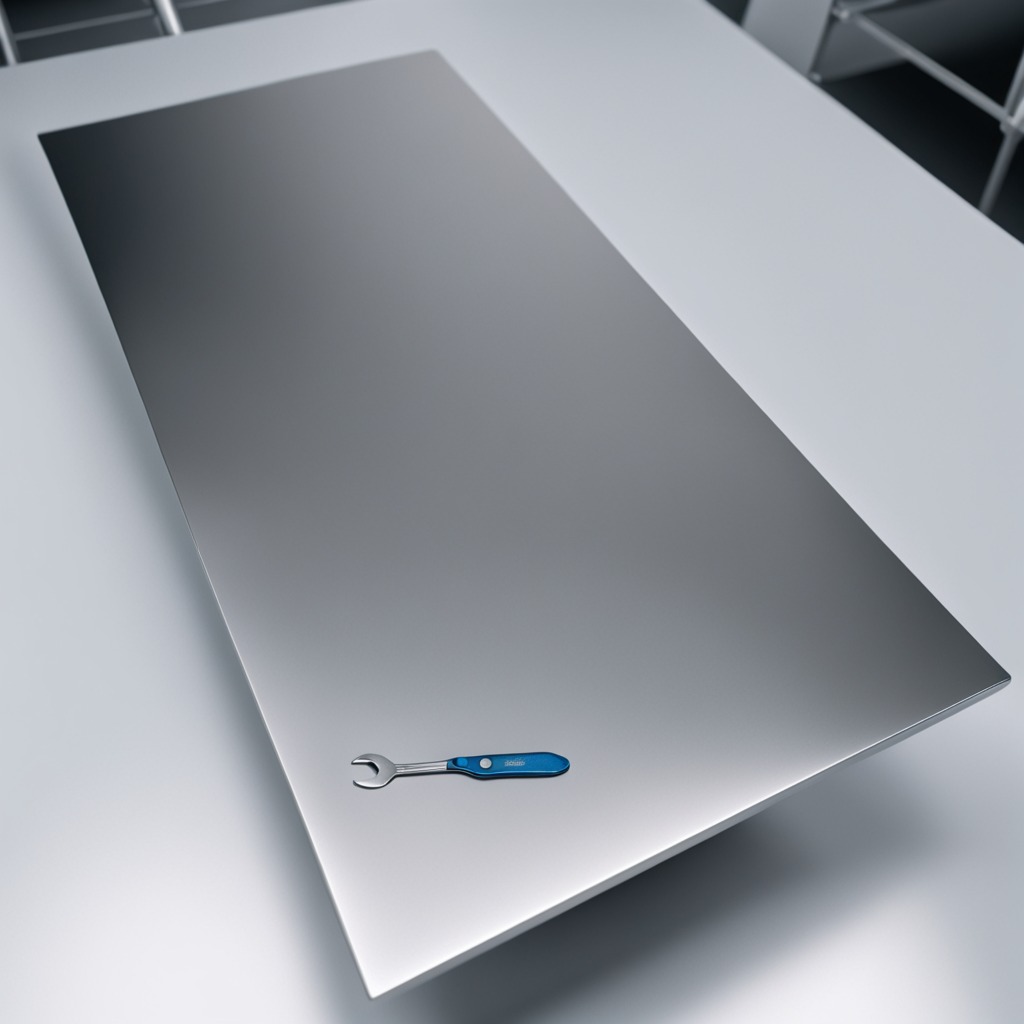
An wrench is lying on a stainless steel table in a high-end prototyping lab.